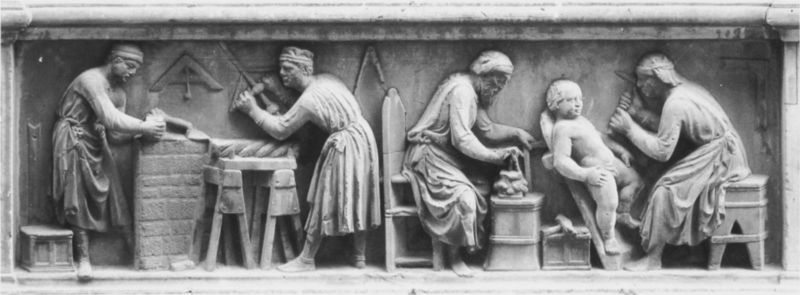
Titel: Tabernakel der Steinmetze, die vier gekrönten Heiligen (Santi Quattro Coronati)
Künstler: Nanni di Banco
Standort: Florenz, Orsanmichele (EU - I - Toskana)
Schlagwörter: mann, frau, männer, stuhl, stein, steine, kind, kamin, kinder, relief, mauer, schemel, faltenwurf, skulpturen, handwerker, werkzeug, hammer, böcke, zirkel, geodreieck, werkzeuge, schlegel, meißel, steinmetze, steinbildhauer, winkelmessung